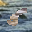
Label: 5